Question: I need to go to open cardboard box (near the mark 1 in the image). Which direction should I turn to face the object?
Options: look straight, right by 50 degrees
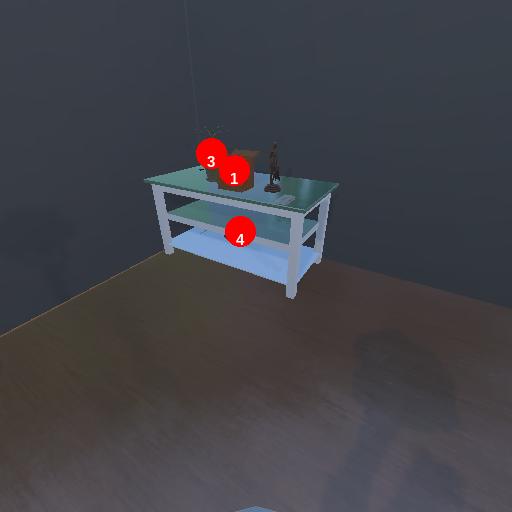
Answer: look straight